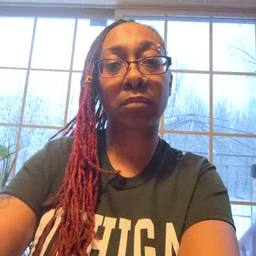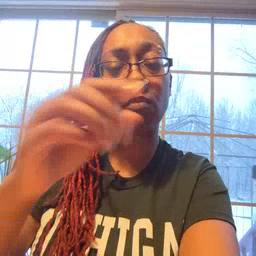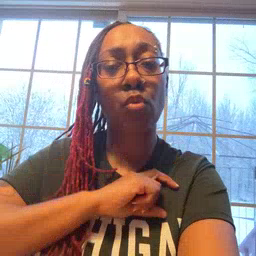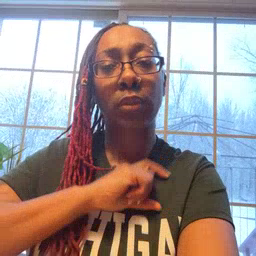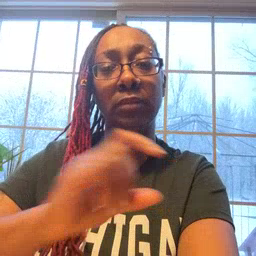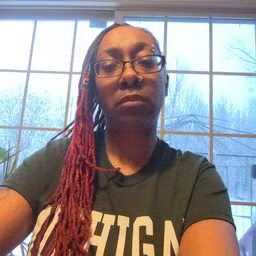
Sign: police